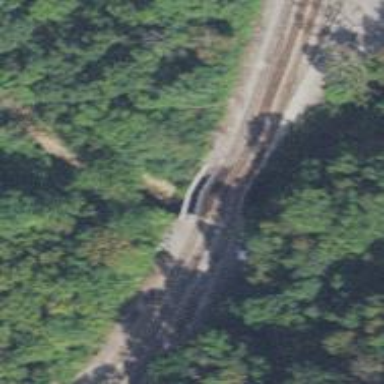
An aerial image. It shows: Railway bridge over siding rail service.